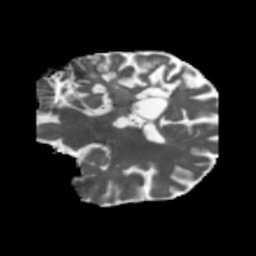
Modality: MD
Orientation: coronal
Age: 45
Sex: male
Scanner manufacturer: siemens
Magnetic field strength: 3 T
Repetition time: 5.47 s
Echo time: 0.0854 s